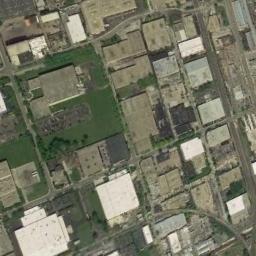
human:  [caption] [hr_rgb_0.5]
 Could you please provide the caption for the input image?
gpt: In an industrial area, There are neatly planned factories and roads, Green belts and large green spaces .

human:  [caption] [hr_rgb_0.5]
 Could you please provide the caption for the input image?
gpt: There are many houses in the industrial area .

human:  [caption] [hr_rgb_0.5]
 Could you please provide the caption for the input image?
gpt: Part of the building in the industrial area has a white roof .

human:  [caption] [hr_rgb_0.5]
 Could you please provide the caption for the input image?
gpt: The industrial area has lots of buildings of different sizes and green areas and some roads go through the industrial area .

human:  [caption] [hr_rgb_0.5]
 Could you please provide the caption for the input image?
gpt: There are some white buildings and green lawns on the industrial area .